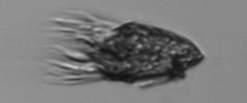
Label: Tontonia_appendiculariformis